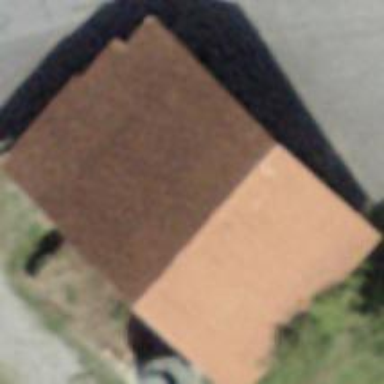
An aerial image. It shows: Barn.